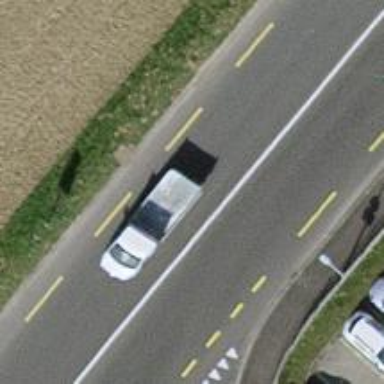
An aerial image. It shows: Secondary road with cycle lane on the left side and sidewalk.